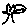
Label: tree